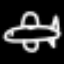
Label: airplane